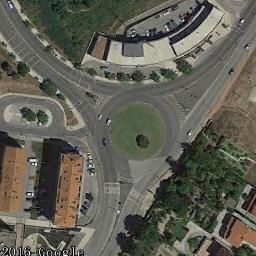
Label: roundabout